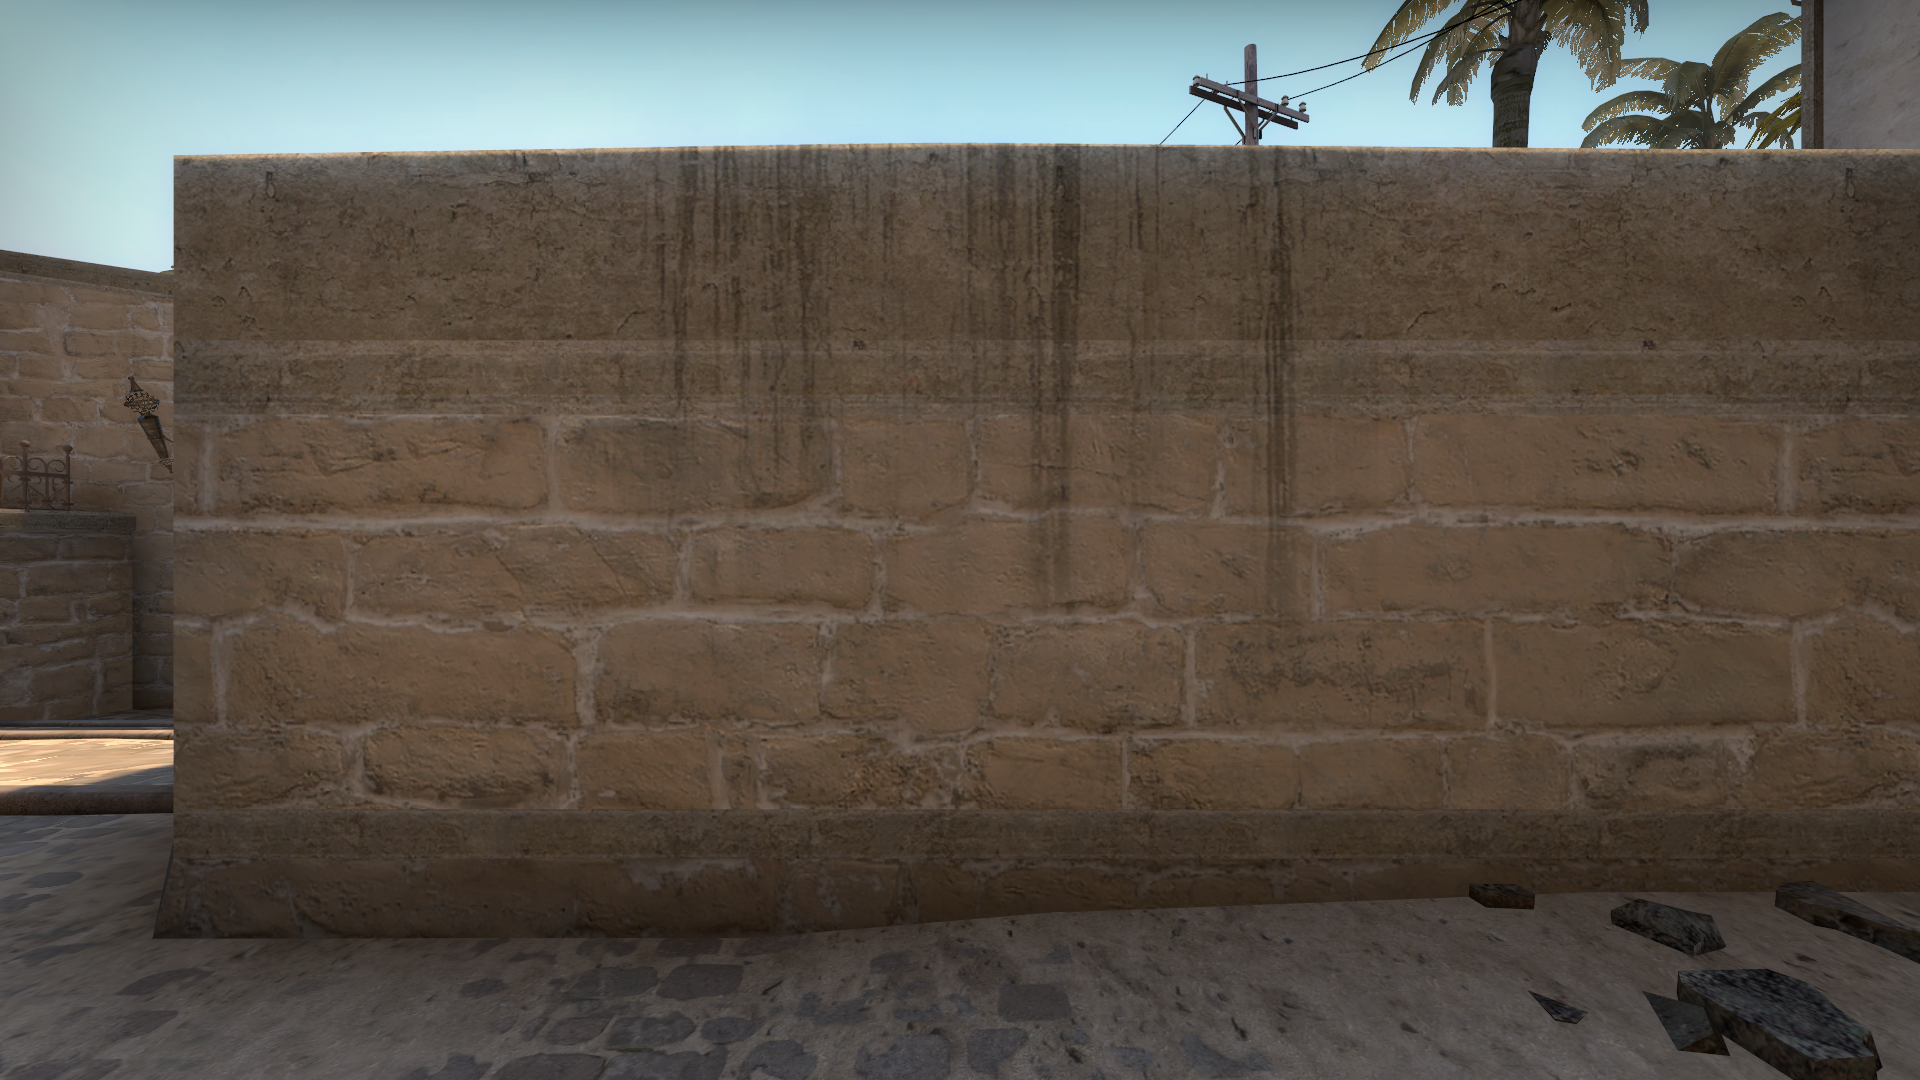
Map: de_mirage